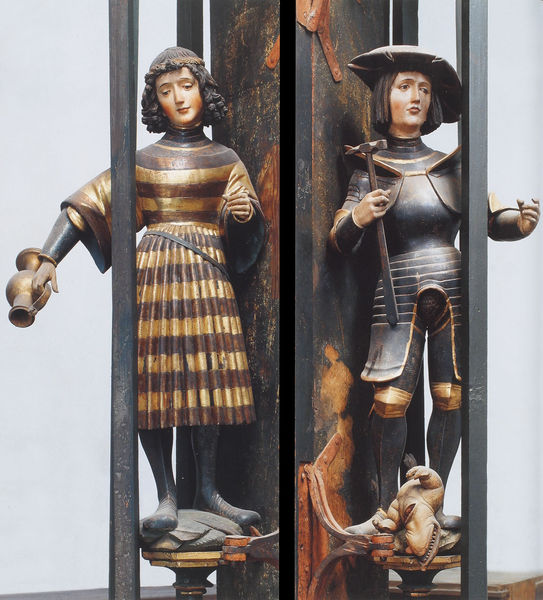
Titel: Hochaltar der Spitalkirche Heilig Geist
Standort: Latsch (im Vintschgau), Spitalkirche Heilig Geist (EU - I - Südtirol)
Schlagwörter: hand, kopf, mann, frauen, braun, frau, holz, hut, kleid, männer, schwarz, säule, blick, falten, gitter, gewand, gold, locken, rosa, kanne, krug, skulptur, figuren, detail, streifen, metall, bronze, wange, knie, waffe, ritter, rüstung, schnitzerei, stäbe, hammer, säulenfigur, stange, statuetten, ungeheuer, drachen, drache, drachentöter, soldatin